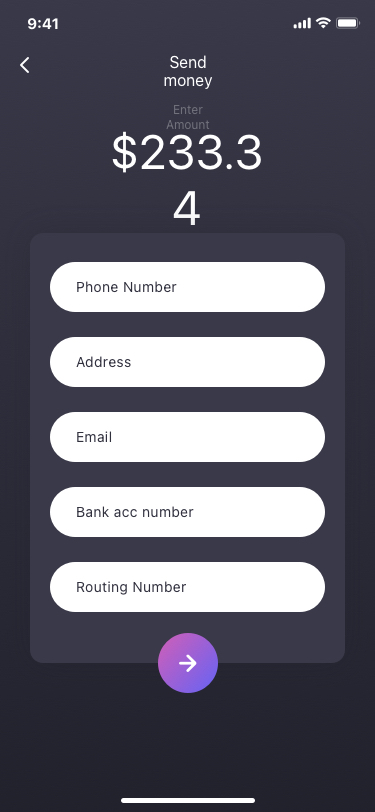
Text in this UI design:
Send money
$233.34
Enter Amount
Address
Email
Bank acc number
Routing Number
Phone Number